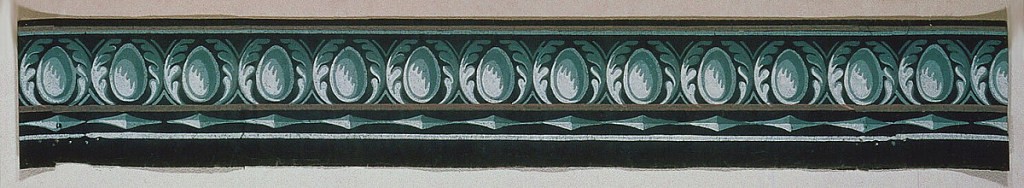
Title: Border
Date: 1790–1820
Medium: Block-printed on handmade paper
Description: A band of egg motifs enframed in ovals of simplified foliage. At the bottom runs a band of elongated lozenges end-to-end. Printed in grisaille and tan on black ground.

H#364